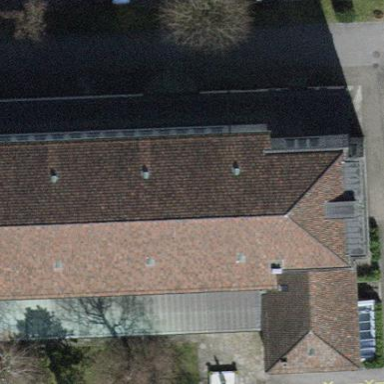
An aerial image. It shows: Church which is place of worship.